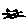
Label: cat